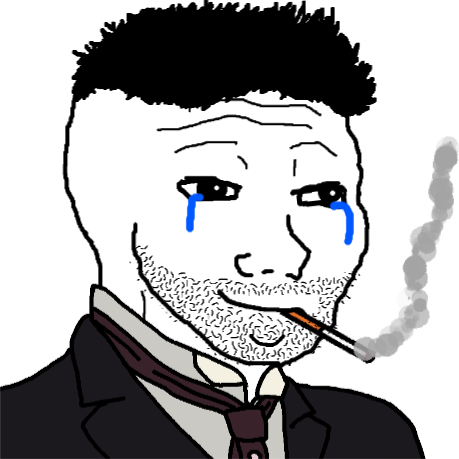
Label: 5_Doomer